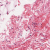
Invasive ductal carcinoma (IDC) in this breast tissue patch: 0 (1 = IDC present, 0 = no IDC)